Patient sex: M
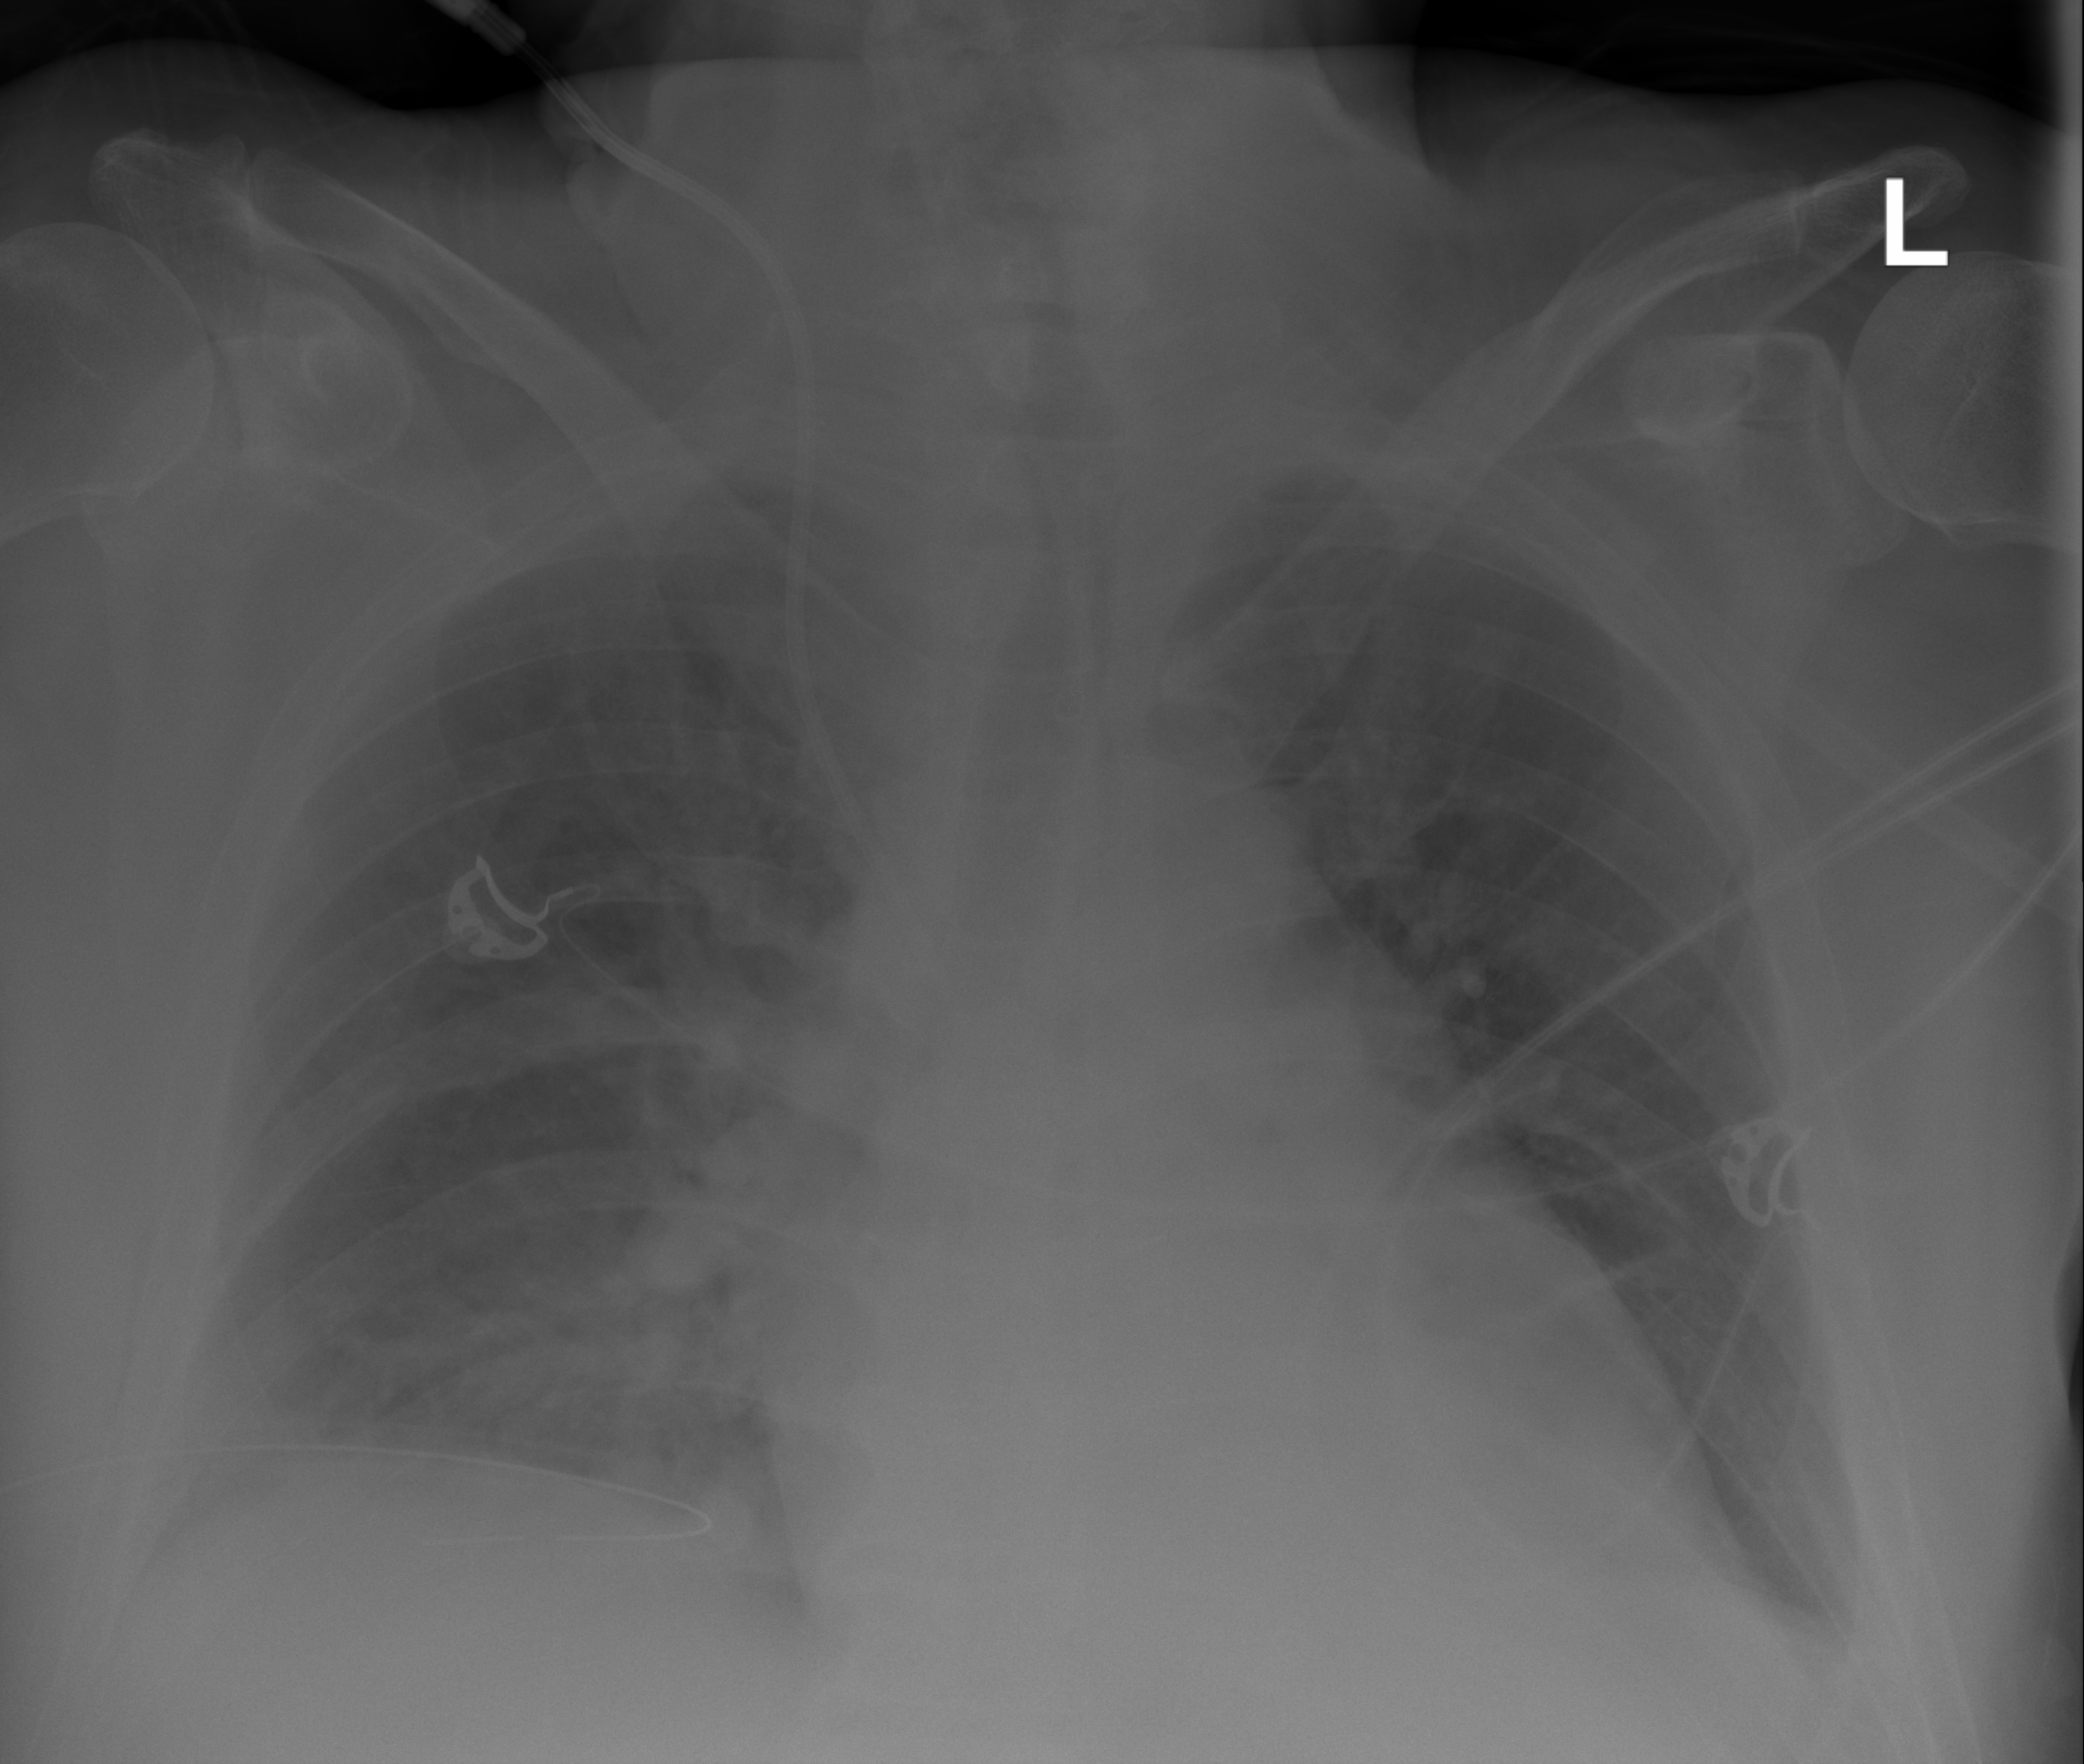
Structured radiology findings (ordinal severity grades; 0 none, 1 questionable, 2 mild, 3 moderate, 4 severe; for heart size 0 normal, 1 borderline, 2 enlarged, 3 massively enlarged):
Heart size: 2
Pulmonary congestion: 2
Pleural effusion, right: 2
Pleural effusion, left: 2
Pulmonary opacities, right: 3
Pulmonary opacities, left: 0
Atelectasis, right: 0
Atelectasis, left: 0